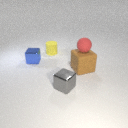
large brown rubber cube behind small gray metal cube